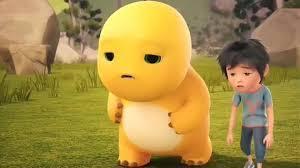
Label: nailong